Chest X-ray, PA view. Patient: 47 years old, sex M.
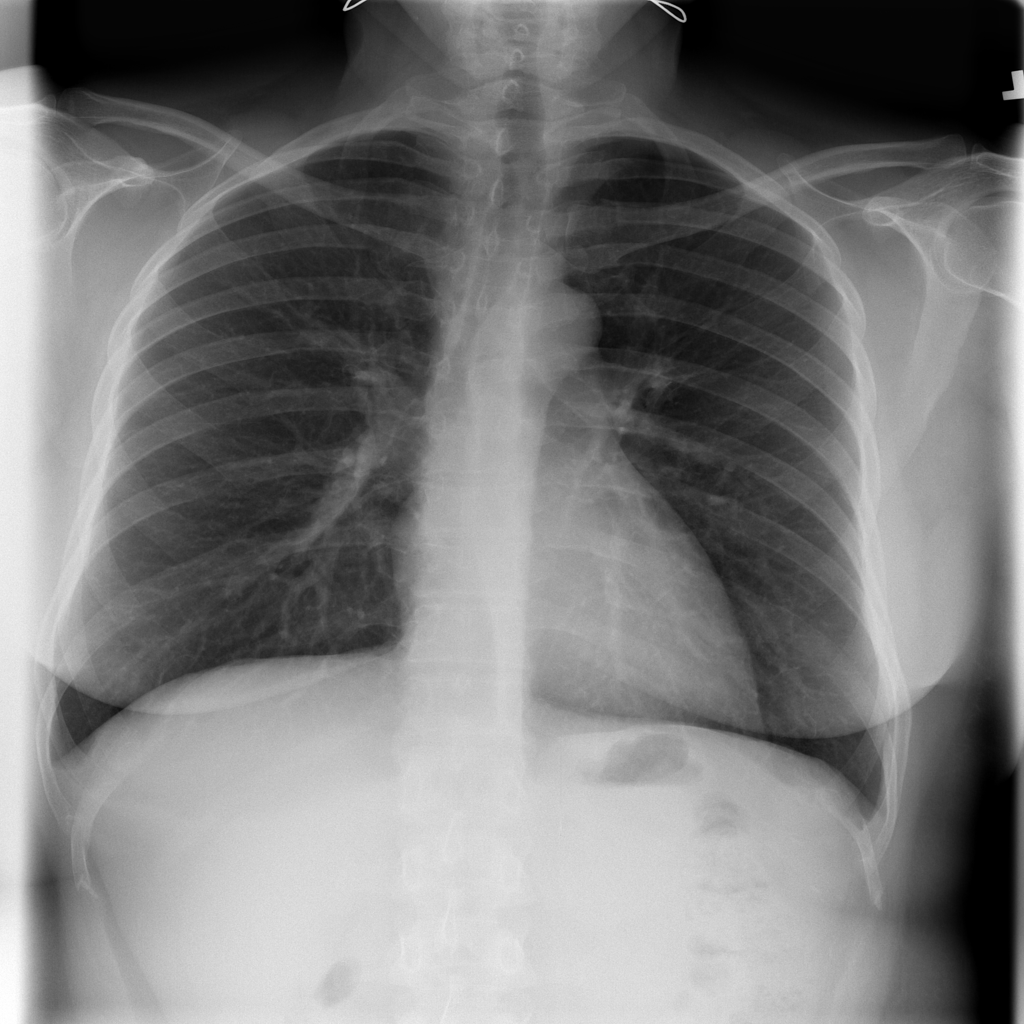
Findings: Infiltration